Question: What is the result of this measurement?
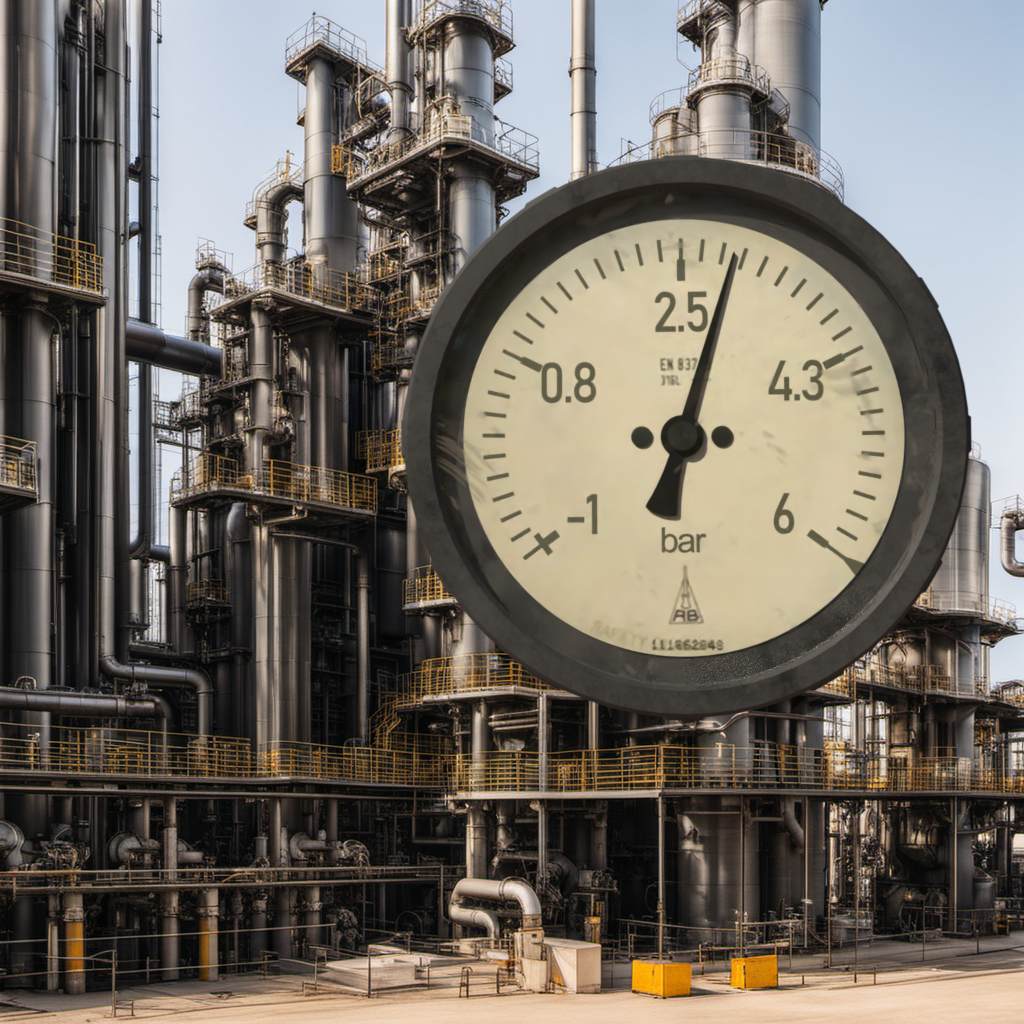
Answer: The result is 2.94
Question: What is the range of the measurement shown in the image?
Answer: The range is from -1 to 6
Question: What is the minimum and maximum value of this measurement?
Answer: The minimum value is -1 and the maximum value is 6